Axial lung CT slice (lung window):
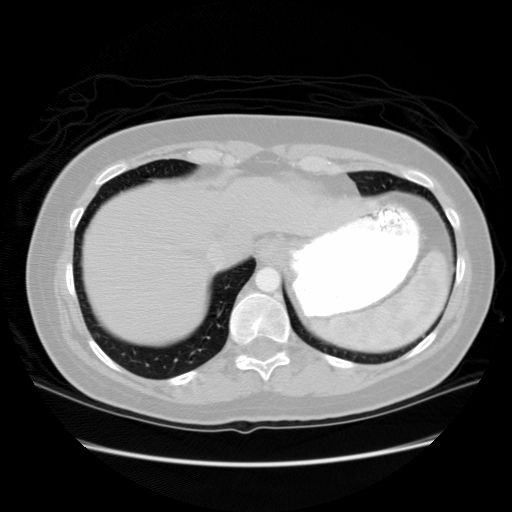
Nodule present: no